Question: I want to change the text on each image in an image carousel. I've tried using separate '<div>' for each image, but it's still not working.
This is the type of image carousel:<URL>
The source code is available. I am not able to implement as desired. Anyone with possible solution?
'''
<div id="myGallery" class="spacegallery">
<div>
<img src="images/bw3.jpg" alt="" />
<!--This is my text that i want to put-->
<p class="gh"><strong>Here</strong></p>
</div>
<img src="images/lights3.jpg" alt="" />
<img src="images/bw2.jpg" alt="" />
<img src="images/lights2.jpg" alt="" />
<img src="images/bw1.jpg" alt="" />
<img src="images/lights1.jpg" alt="" />
</div>
'''
I even tried this:
'''
<div id="myGallery" class="spacegallery">
<div>
<img src="images/bw3.jpg" alt="" />
<span> <marquee behavior="slide" direction="left">HTML slide-in text...</marquee></span>
</div>
<div>
<img src="images/lights3.jpg" alt="" />
<span><br/>Tadad</span>
</div>
<img src="images/bw2.jpg" alt="" />
<img src="images/lights2.jpg" alt="" />
<img src="images/bw1.jpg" alt="" />
<img src="images/lights1.jpg" alt="" />
</div>
</div>
'''
css:
'''
span{
position:absolute;
z-index:1;
top:100px;
left:30%;
}
'''

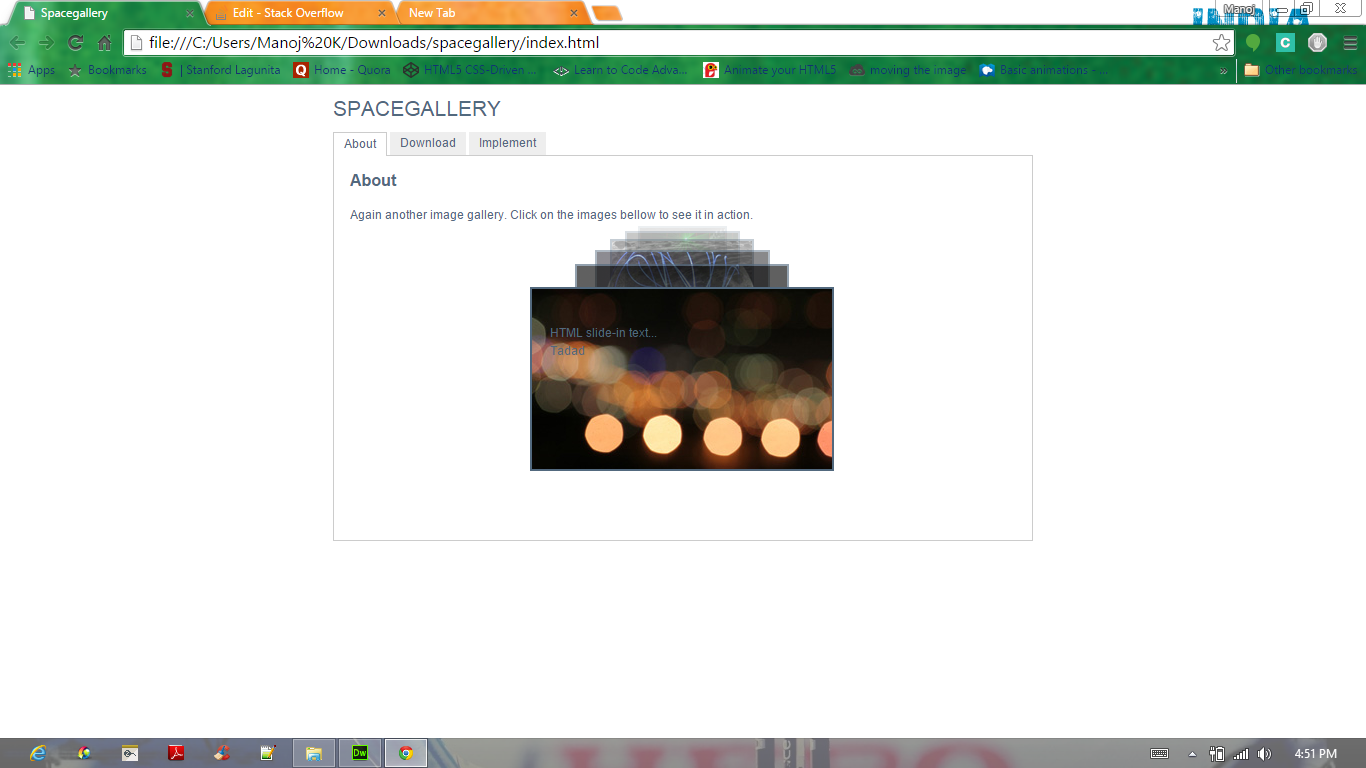
Answer: '''
Follow below url may be help.
http://jsfiddle.net/technotarek/gXN2u/
'''